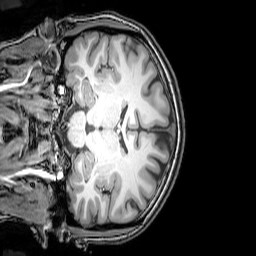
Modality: T1w
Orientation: coronal
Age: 24
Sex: female
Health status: healthy
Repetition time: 0.081 s
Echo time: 0.037 s